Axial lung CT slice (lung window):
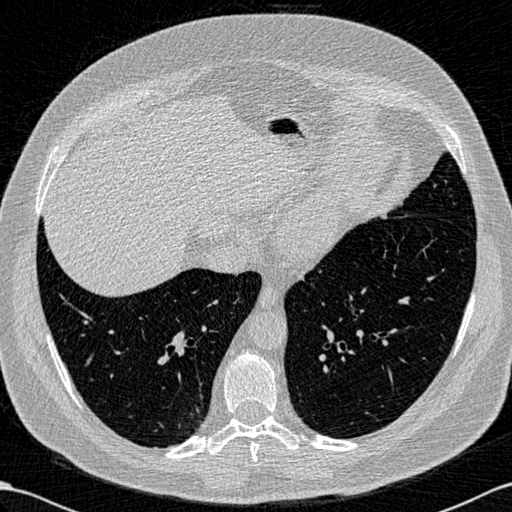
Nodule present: no